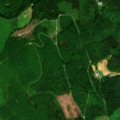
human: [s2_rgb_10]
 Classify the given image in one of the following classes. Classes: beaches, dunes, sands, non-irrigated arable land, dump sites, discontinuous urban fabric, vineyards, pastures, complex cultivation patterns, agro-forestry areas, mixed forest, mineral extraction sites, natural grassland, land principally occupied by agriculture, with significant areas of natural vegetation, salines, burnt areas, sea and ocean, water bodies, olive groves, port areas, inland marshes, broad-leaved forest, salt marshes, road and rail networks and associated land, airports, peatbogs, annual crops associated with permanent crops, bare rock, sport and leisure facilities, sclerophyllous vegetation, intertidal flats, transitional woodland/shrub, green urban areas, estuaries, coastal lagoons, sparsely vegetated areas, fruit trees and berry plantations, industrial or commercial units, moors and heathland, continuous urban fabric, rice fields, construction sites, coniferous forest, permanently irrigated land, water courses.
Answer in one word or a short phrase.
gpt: pastures, mixed forest